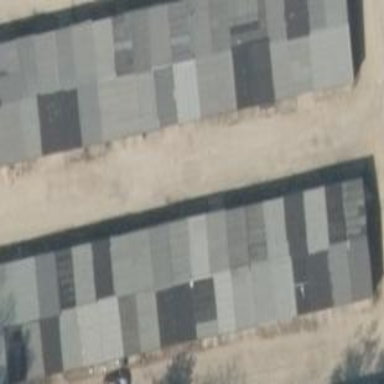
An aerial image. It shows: Group of garages.